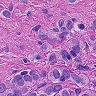
Metastatic tissue present: yes